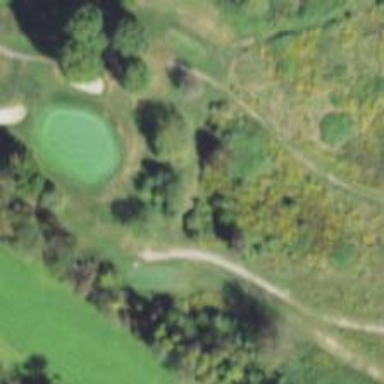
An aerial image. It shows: Pathway for golfing.